Question: I have a WiX 3.8 setup project for a plugin I'm writing, and while most of the stuff works fine, displaying the EULA seems to be a challenge.
I have the RTF file at hand - and I have referenced it in my setup like this:
'''
<WixVariable Id="WixUILicenseRtf" Value="EULA\MyEula2.rtf" />
'''
That file exists, it's a valid RTF (converted from a Winword document) - but when I launch my setup (from the MSI), I get this screen:

Where's the EULA?!?!? It's there - it's just not visible at first. I need to wiggle around the form, play around with the mouse for a bit, and suddenly the text shows up.
Not a really good user experience..... any ideas why that behavior happens?
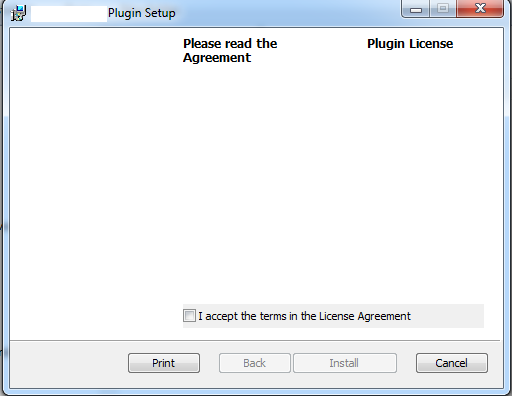
Answer: This bug can occur with RTF files saved in Microsoft Word. A workaround is to open and save the file in another application, such as Wordpad.
Related: <URL>